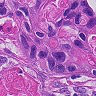
Metastatic tissue present: yes